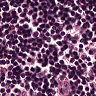
Metastatic tissue present: no